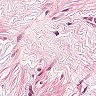
Metastatic tissue present: no